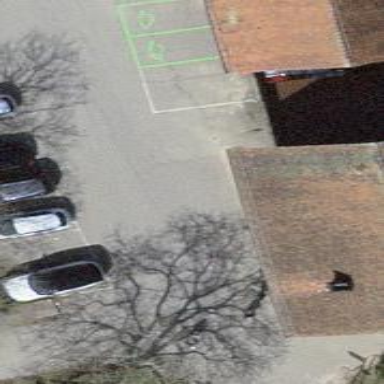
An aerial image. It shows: Charging station.